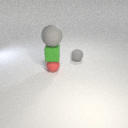
small green rubber cube below large gray rubber sphere